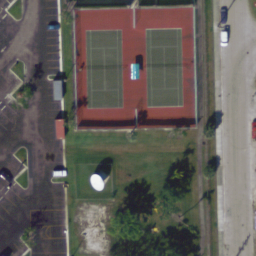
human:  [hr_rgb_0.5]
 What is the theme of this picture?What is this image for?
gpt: tennis court